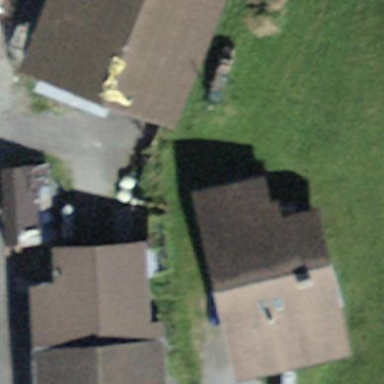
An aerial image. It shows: Farm building.